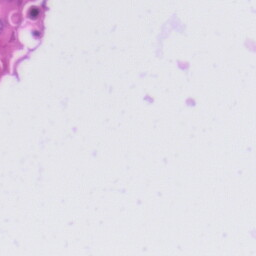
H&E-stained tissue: Tonsil